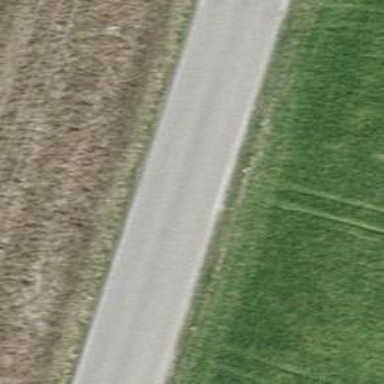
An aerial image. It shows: Tertiary road with asphalt surface.